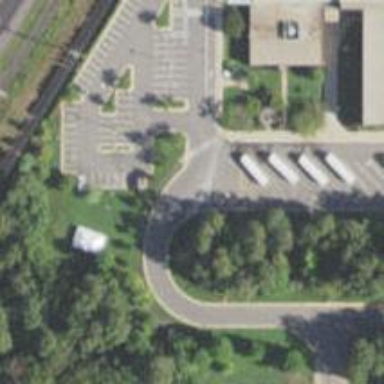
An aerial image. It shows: Parking space is available.